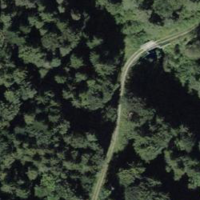
EUNIS habitat code: 41
Species observed at this site:
Lasiommata megera
Argynnis paphia
Minois dryas
Zygaena purpuralis
Melanargia galathea